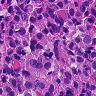
Metastatic tissue present: yes